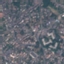
Land use / land cover: Residential